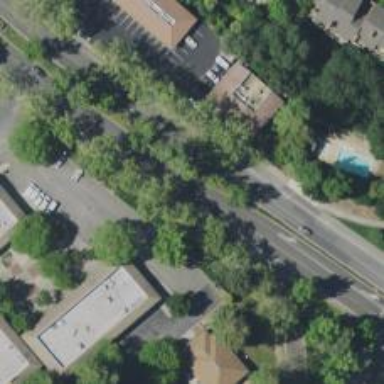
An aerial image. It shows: Secondary road with sidewalk on the left.